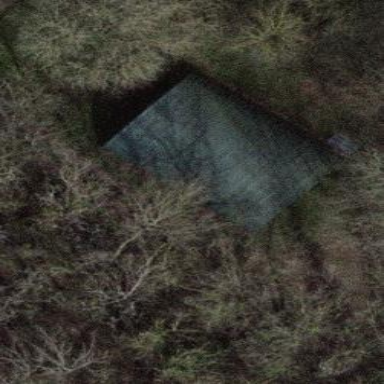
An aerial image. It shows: Shed.